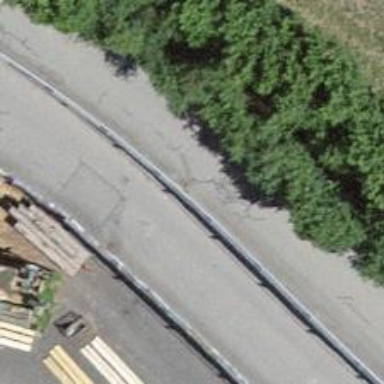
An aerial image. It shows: Retaining wall.